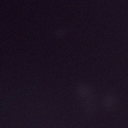
Screen state: off